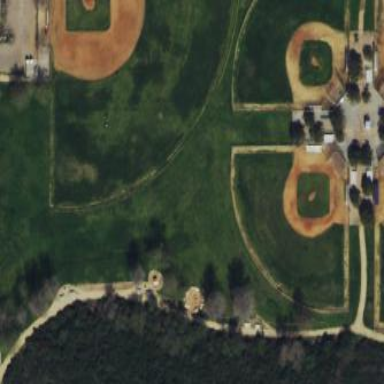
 making it popular destination for sports leagues and enthusiasts throughout the year."